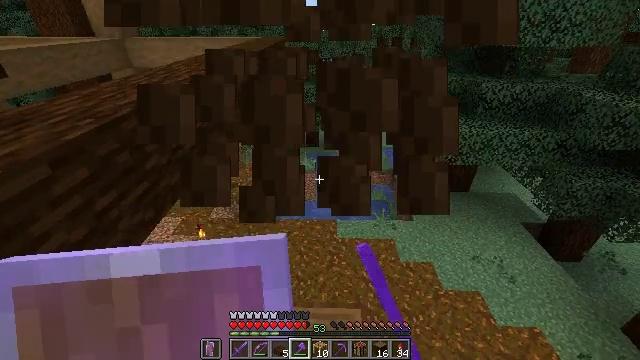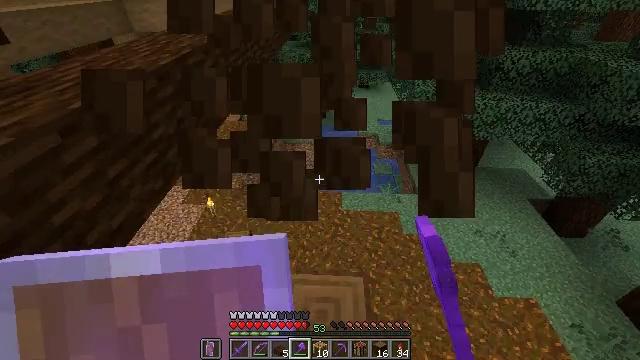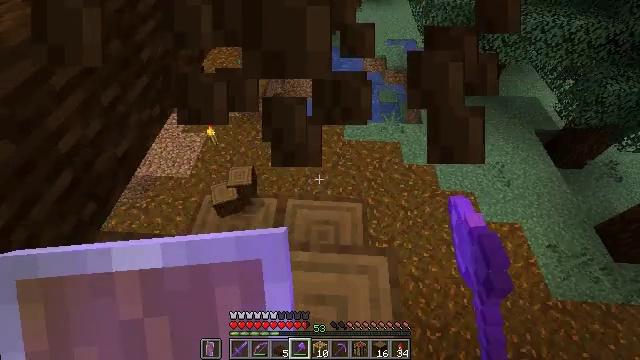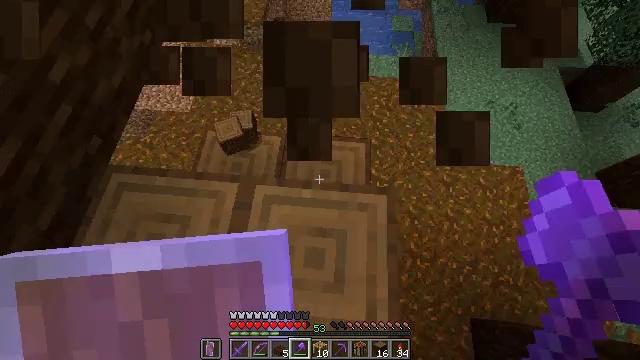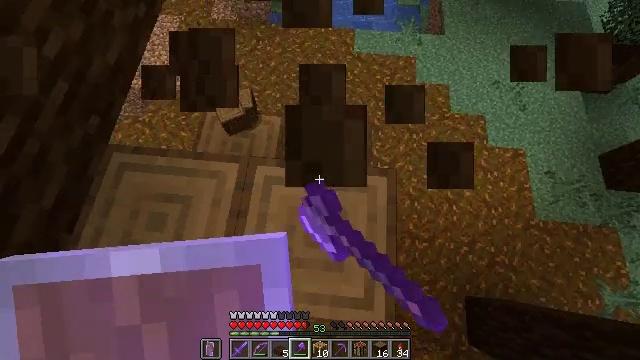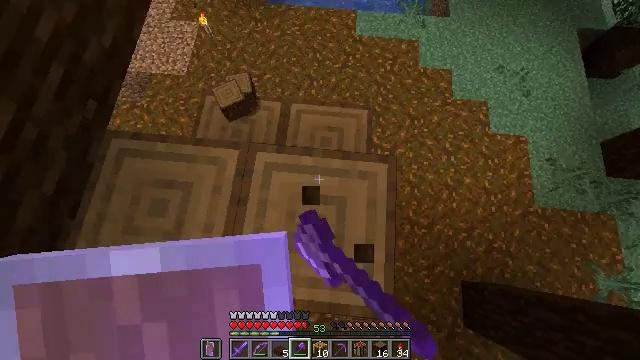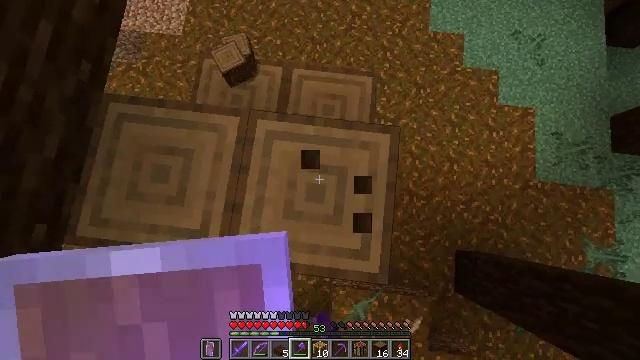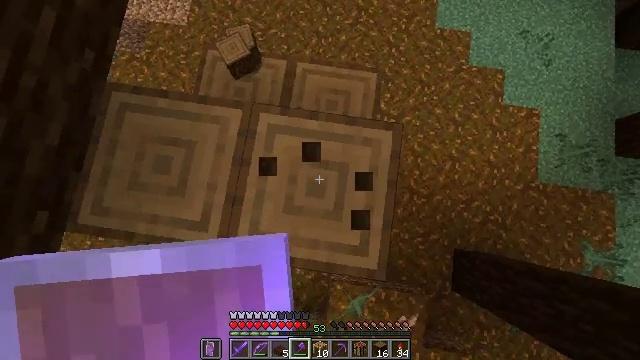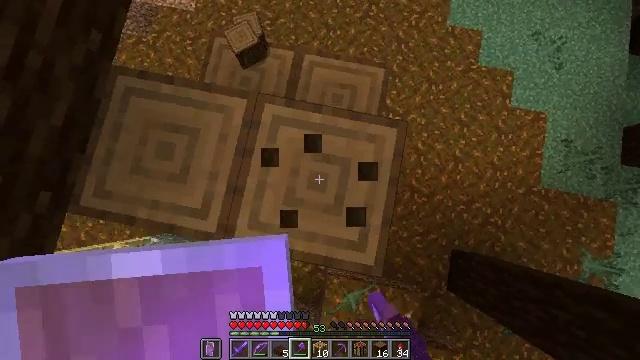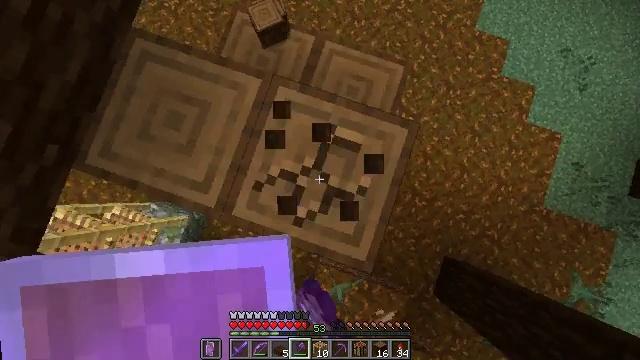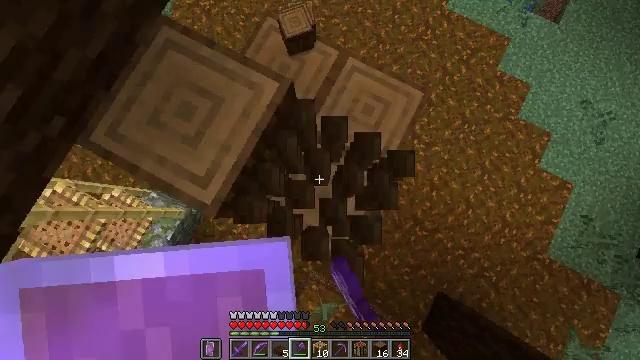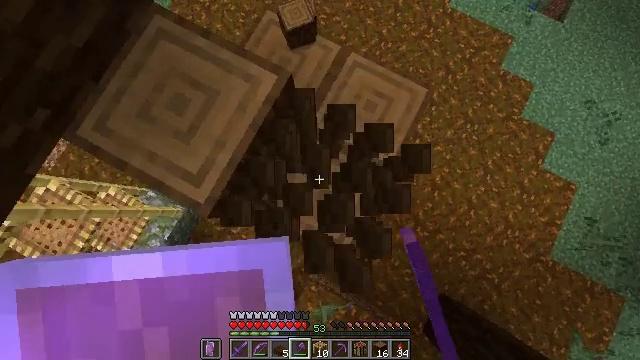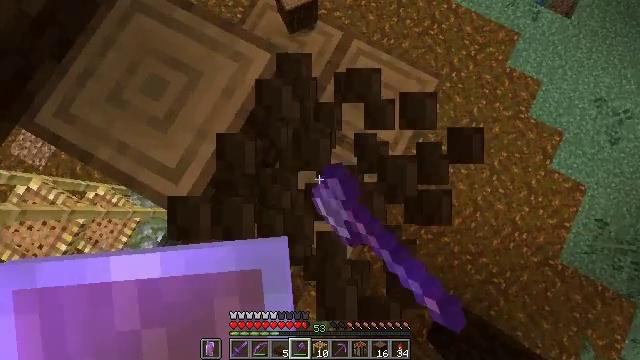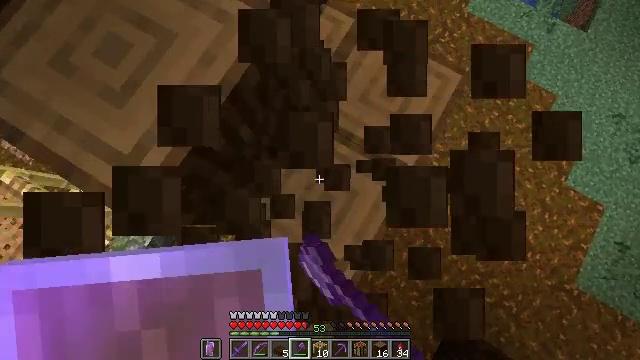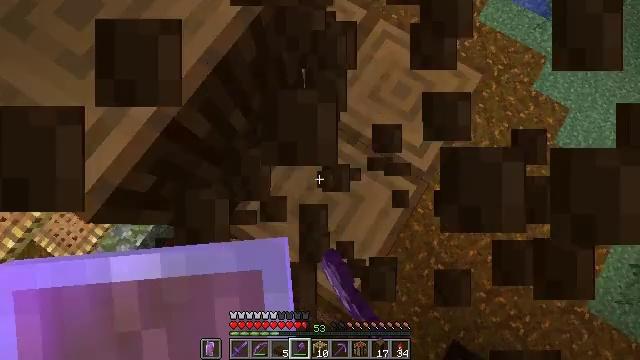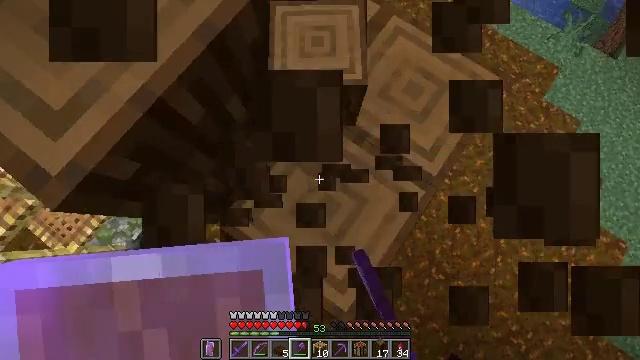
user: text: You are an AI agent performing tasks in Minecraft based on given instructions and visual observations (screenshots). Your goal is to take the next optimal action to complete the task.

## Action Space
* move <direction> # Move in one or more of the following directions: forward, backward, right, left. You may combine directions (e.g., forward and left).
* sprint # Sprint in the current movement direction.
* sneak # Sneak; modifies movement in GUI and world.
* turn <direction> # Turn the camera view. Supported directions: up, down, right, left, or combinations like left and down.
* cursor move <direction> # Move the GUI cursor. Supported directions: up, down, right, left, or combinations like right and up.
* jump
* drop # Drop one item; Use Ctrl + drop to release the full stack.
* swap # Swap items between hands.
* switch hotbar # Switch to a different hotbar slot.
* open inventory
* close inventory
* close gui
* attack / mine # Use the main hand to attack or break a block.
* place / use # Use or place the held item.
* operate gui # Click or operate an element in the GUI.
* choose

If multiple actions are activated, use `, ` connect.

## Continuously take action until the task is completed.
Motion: motion action
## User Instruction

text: Chop down the spruce log.
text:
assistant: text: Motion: turn left and down, attack / mine
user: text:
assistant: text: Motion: turn down, attack / mine
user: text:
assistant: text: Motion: turn left and down, attack / mine
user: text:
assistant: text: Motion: turn down, attack / mine
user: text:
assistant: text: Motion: turn down, attack / mine
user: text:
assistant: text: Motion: turn left and down, attack / mine
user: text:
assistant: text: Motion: turn left and down, attack / mine
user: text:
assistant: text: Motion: turn left and down, attack / mine
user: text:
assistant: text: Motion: turn left and down, attack / mine
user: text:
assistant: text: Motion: turn left and up, attack / mine
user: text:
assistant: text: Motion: attack / mine
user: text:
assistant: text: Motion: attack / mine
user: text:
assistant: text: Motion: turn left and up, attack / mine
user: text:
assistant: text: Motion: turn left and up, attack / mine
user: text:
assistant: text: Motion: turn left, attack / mine
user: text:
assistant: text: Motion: turn left and up, attack / mine
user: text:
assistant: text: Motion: turn left and up, attack / mine
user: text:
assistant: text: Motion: turn left and up, attack / mine
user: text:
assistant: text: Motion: turn left and up, attack / mine
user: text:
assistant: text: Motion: turn left and up, attack / mine
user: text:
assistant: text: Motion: attack / mine
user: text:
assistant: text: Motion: attack / mine
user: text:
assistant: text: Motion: attack / mine
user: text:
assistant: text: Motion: attack / mine
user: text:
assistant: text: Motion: attack / mine
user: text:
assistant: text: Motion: attack / mine
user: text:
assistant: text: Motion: turn right, attack / mine
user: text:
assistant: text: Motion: turn right and up, attack / mine
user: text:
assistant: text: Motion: turn right and up, attack / mine
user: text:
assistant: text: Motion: turn left and up, attack / mine